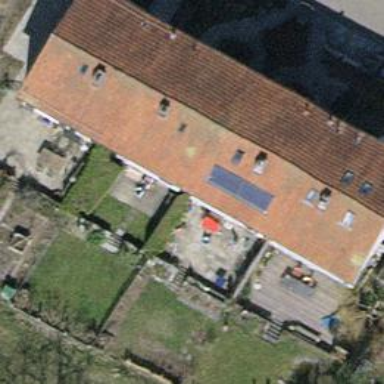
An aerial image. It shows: Building with tiled roof.